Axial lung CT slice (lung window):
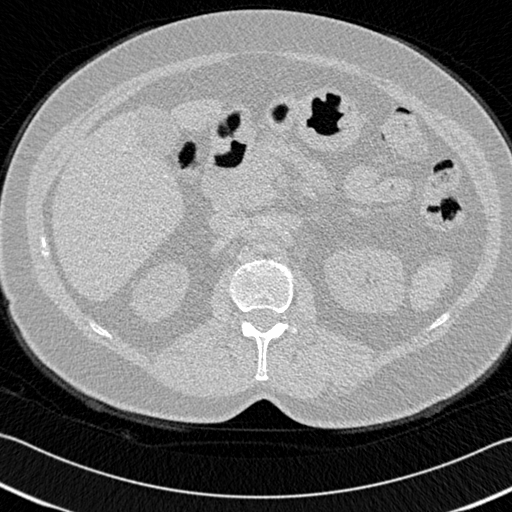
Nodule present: no